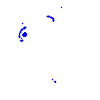
Particle: pion